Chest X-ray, AP view. Patient: 24 years old, sex M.
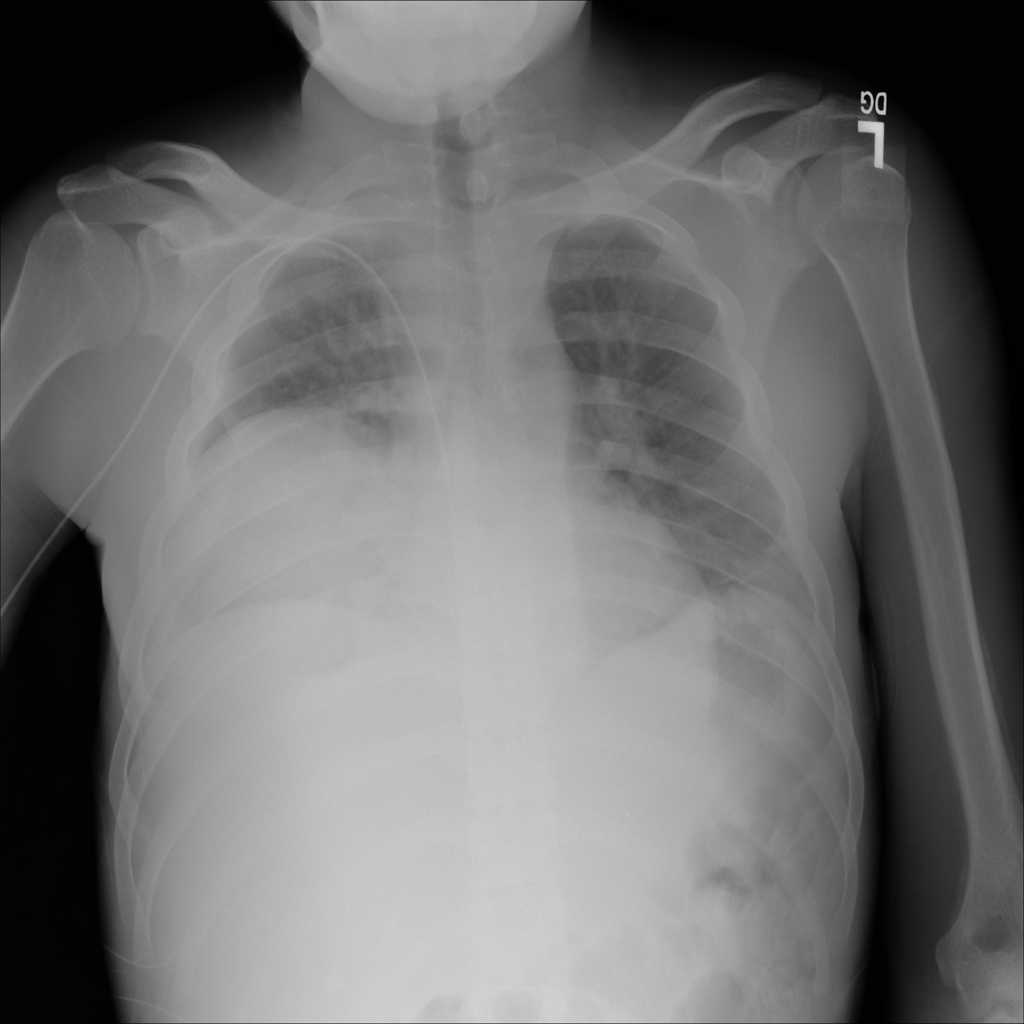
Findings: No Finding